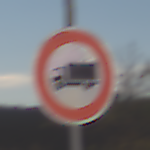
Verkehrszeichen: VerbotFuerKraftfahrzeugeUeberDreiKommaFuenfTonnen
Umgebung: Outdoor, Nature
Tageszeit: MorningAfternoon
Wetter: Clear
Licht: Natural
Jahreszeit: Autumn
Kontrast: HighContrast